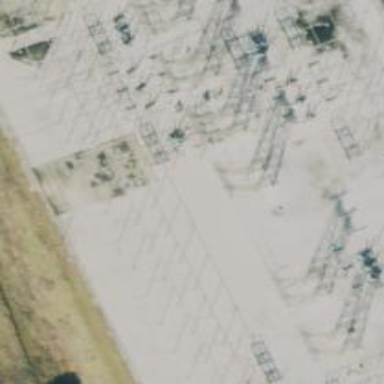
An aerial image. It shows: Switch for power supply.